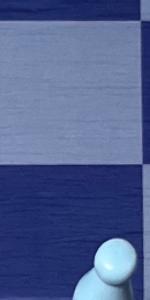
Label: Empty